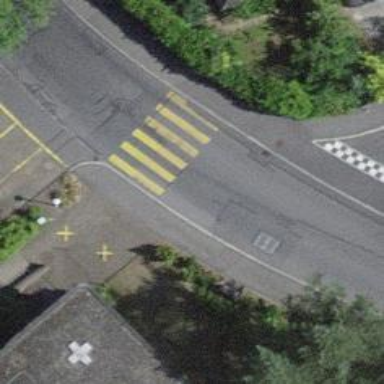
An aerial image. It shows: Uncontrolled zebra crossing with notable zebra markings.